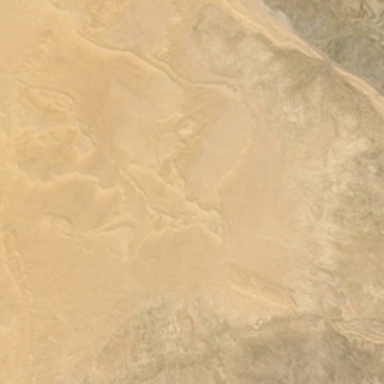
Many sands form a piece of desert .